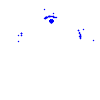
Particle: electron